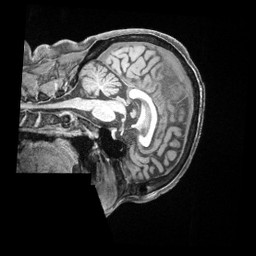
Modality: T1w
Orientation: sagittal
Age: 69
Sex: female
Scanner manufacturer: siemens
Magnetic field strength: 3 T
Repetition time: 2.5 s
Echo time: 0.00222 s